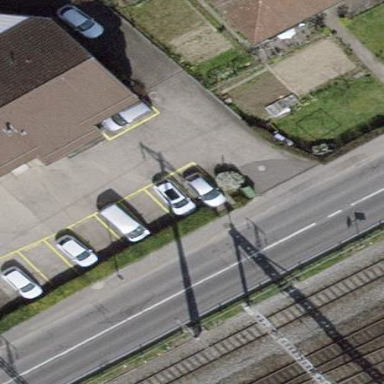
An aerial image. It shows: Parking available on the street side.